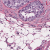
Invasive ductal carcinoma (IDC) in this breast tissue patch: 1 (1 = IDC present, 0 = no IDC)